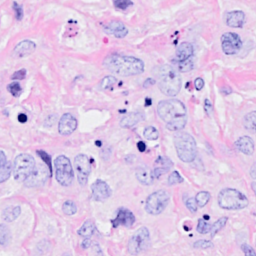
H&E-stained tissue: Breast